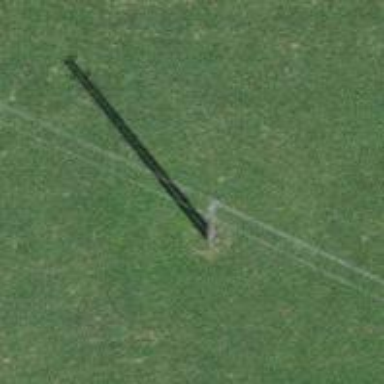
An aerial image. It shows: Utility pole as the man-made structure.